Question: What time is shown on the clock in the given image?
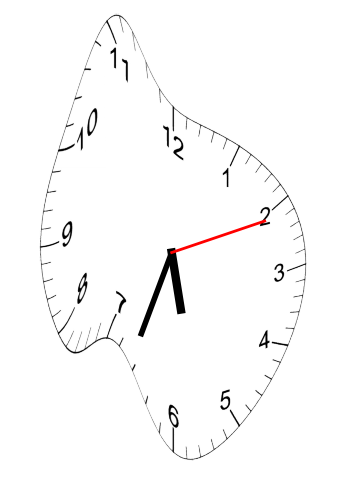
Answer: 05:33:11